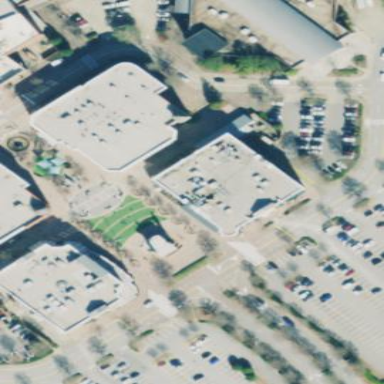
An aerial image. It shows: Building.